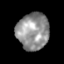
Tissue: skin
Cell type: Epithelial cells
Senescence score: 0.2742
Nuclear area (px): 1150
Mean DAPI intensity: 146.934